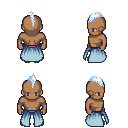
a pixel art fantasy rpg character, male body template, human, dark skin, overskirt, magenta pants, white cyan mohawk hairstyle, white slippers, four views (front, back, left, right), 2x2 character sprite sheet, small pixel art, hard edges, no anti-aliasing